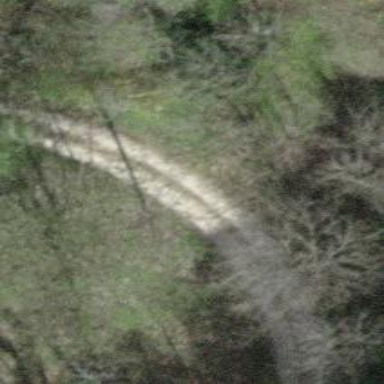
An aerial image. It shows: Unpaved track with grade3 track type.